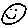
Label: smiley face